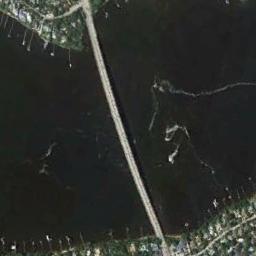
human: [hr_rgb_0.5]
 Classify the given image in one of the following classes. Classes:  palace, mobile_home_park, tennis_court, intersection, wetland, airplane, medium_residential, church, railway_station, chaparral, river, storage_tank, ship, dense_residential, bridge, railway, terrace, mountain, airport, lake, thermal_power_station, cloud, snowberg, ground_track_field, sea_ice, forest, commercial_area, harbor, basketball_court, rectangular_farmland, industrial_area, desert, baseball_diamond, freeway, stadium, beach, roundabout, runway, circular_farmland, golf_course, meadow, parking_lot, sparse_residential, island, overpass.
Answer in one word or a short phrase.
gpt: bridge